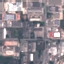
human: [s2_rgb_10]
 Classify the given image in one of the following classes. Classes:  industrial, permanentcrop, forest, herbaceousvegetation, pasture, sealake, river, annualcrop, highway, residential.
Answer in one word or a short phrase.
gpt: Industrial